RGB frame:
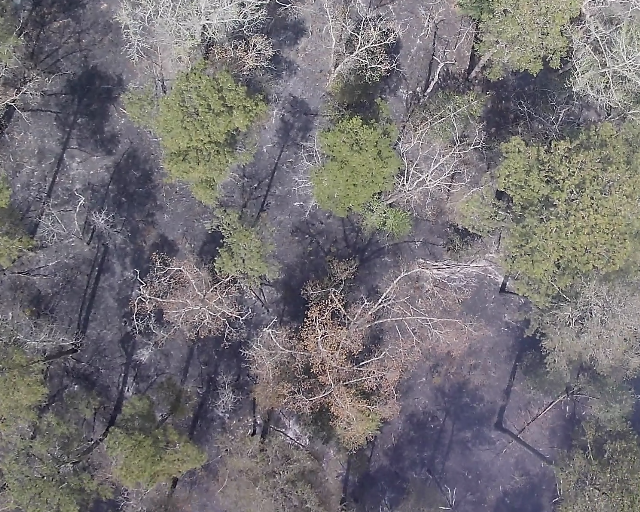
Thermal frame:
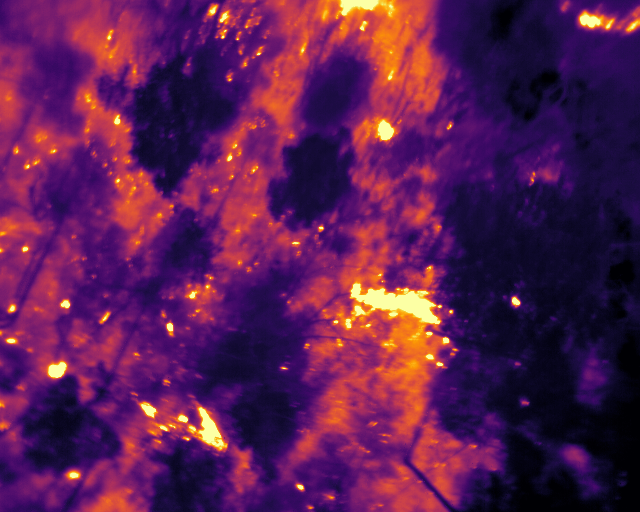
Captured: 2026-02-26 03:43:11
Pixels at or above 80 °C: 2106 (fraction of frame: 0.006427)